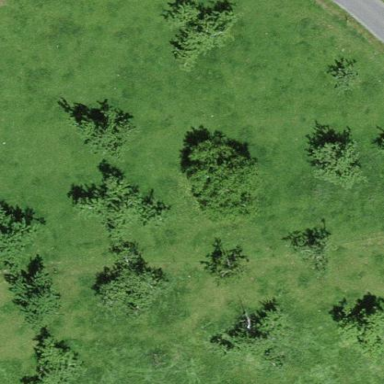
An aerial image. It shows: Orchard.